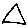
Label: triangle